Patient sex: F
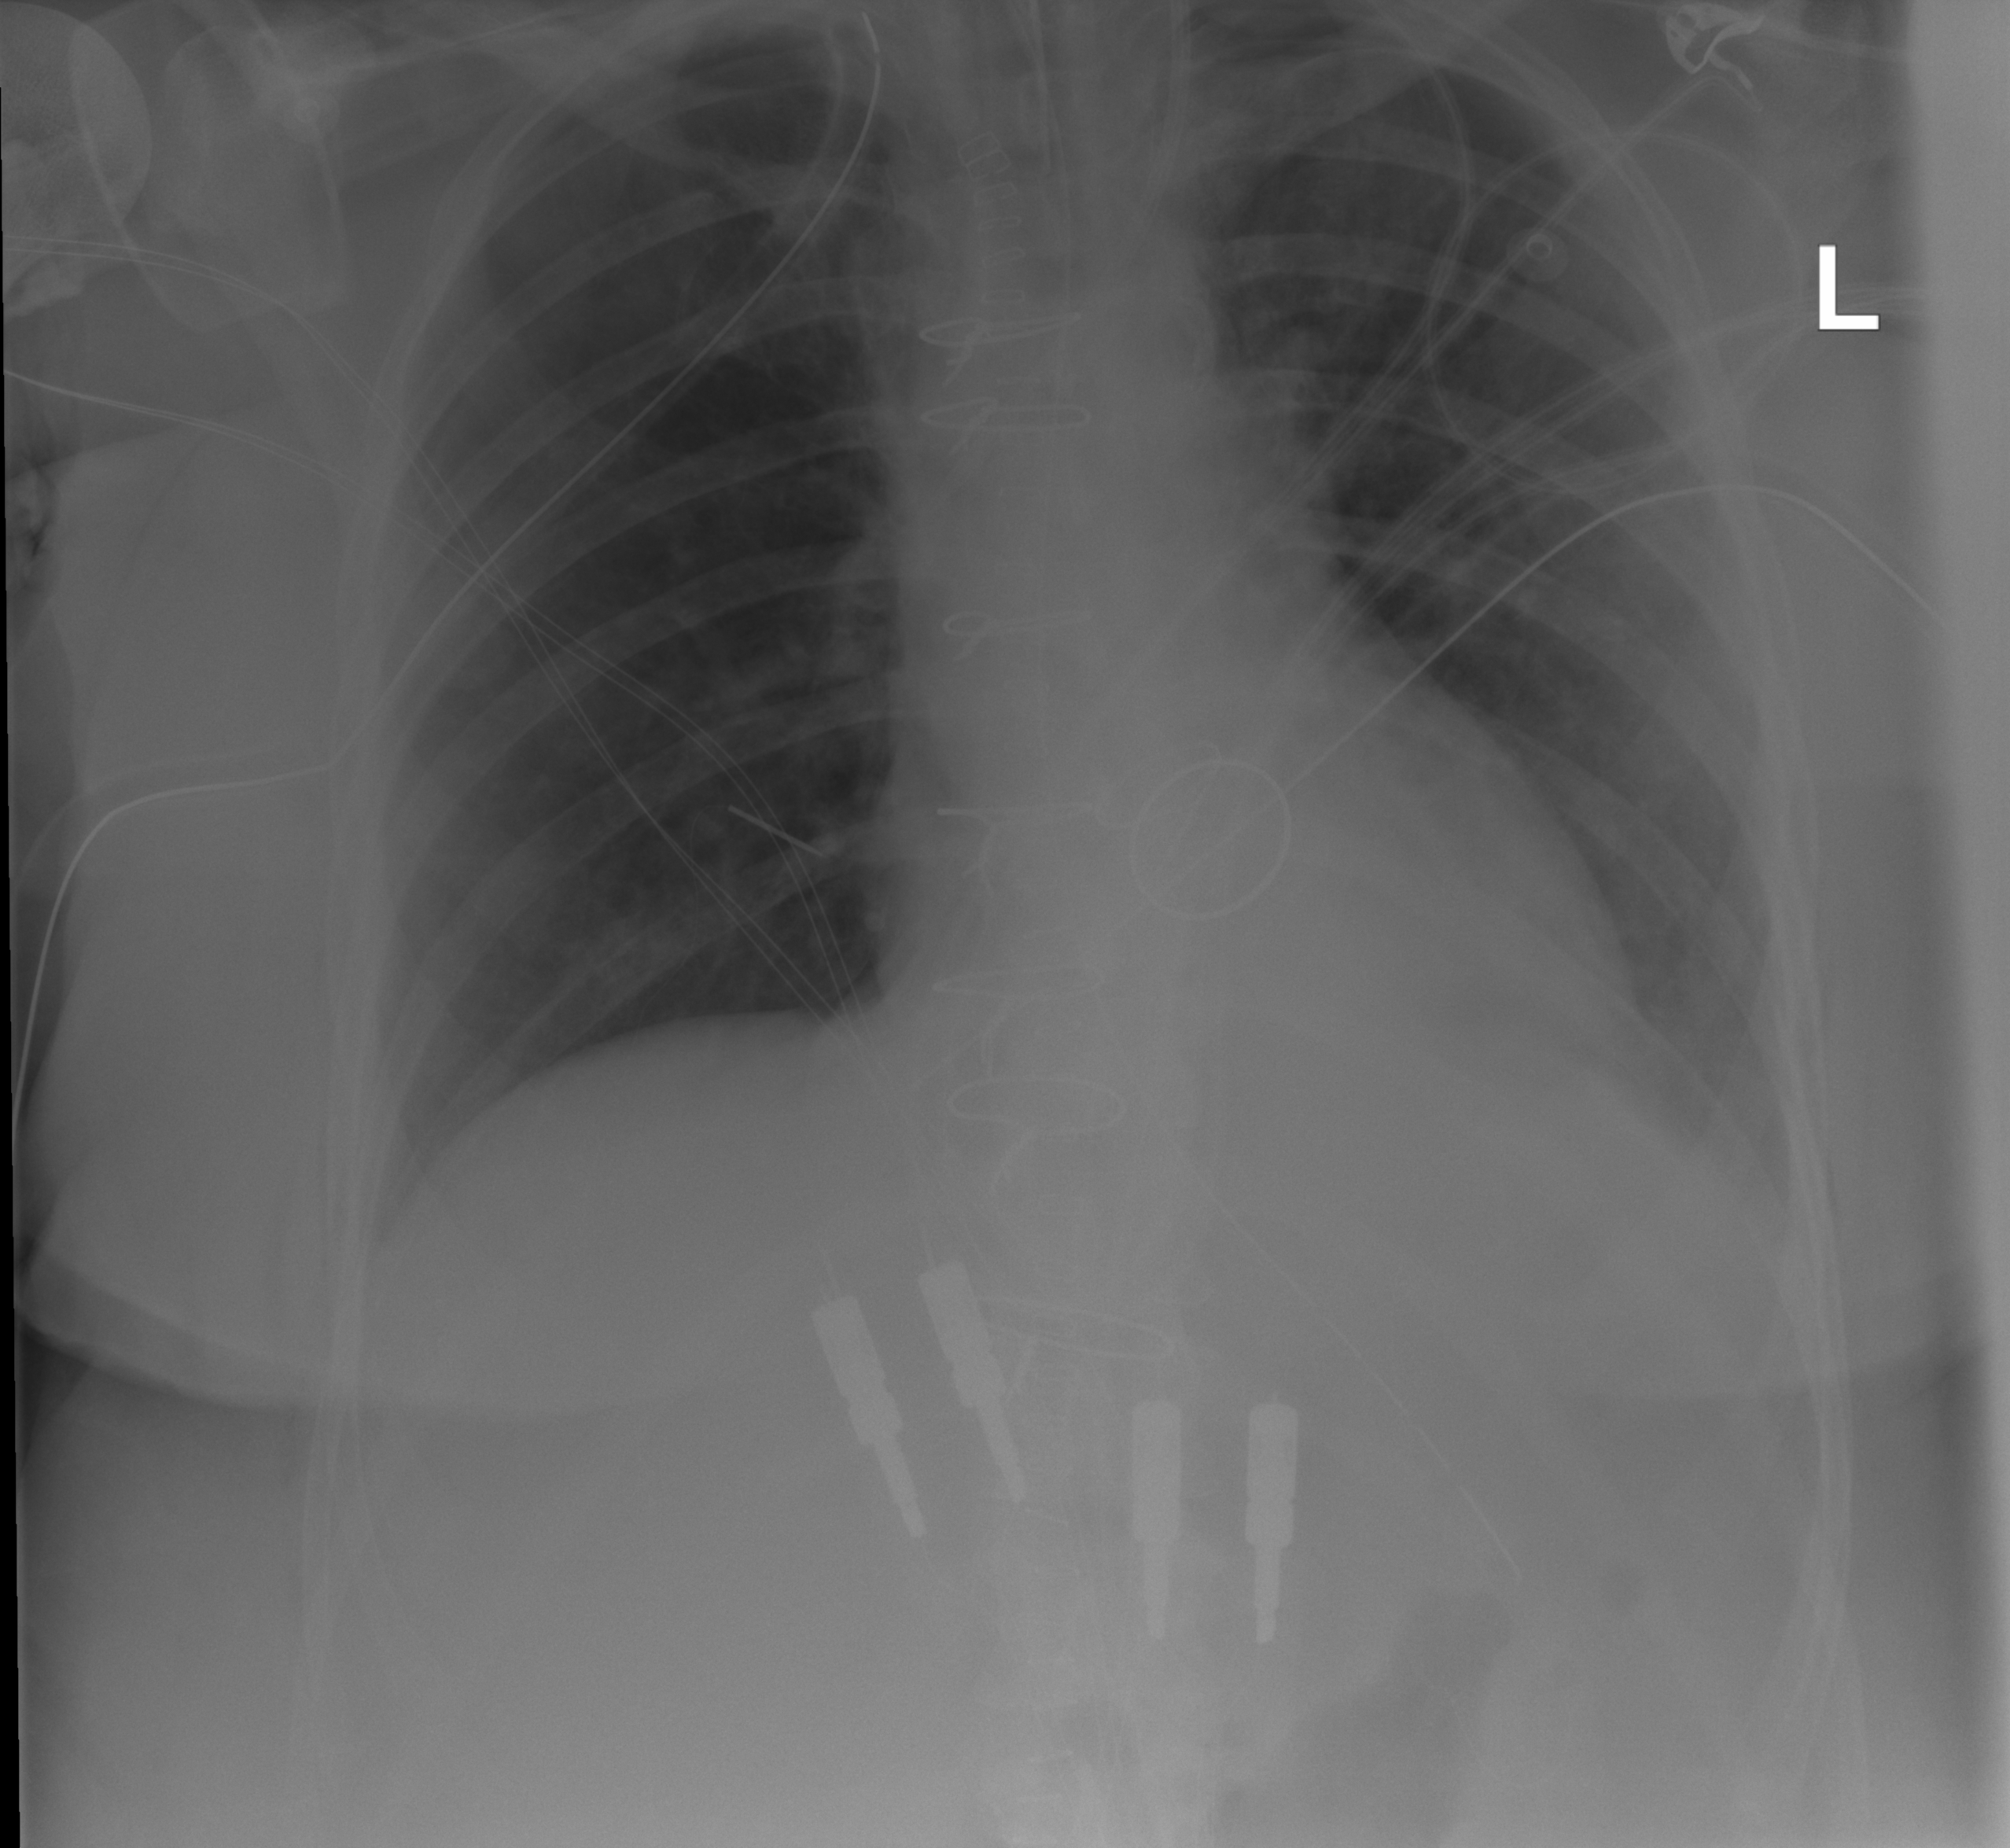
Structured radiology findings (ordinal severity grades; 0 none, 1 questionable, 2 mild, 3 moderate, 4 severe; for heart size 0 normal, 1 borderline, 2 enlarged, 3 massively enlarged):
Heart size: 0
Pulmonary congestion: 0
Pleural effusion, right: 0
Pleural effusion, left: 2
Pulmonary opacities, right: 0
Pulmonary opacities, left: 0
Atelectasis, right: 0
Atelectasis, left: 2